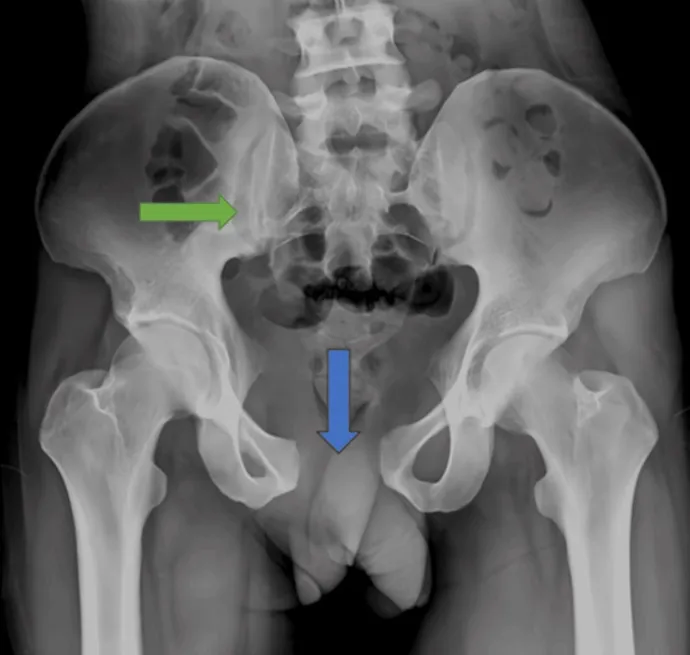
X-ray pelvis anteroposterior view showing pubic symphysis diastasis (marked with blue arrow) and sacroiliac joint disruption right (marked with green arrow).
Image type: radiology (x_ray)